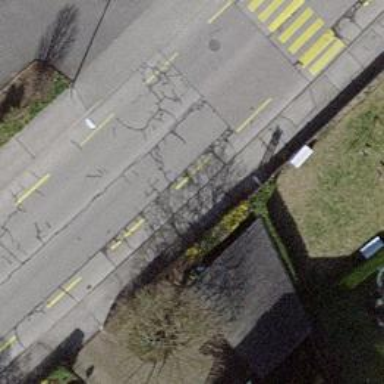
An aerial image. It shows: Secondary road with designated cycle lane.